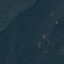
Land use / land cover: Forest